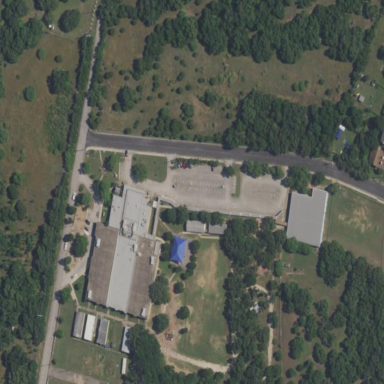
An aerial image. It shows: School.